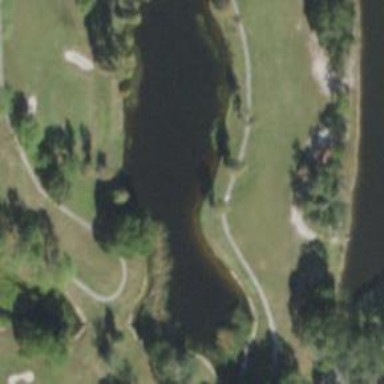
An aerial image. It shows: Path used for both walking and golf.